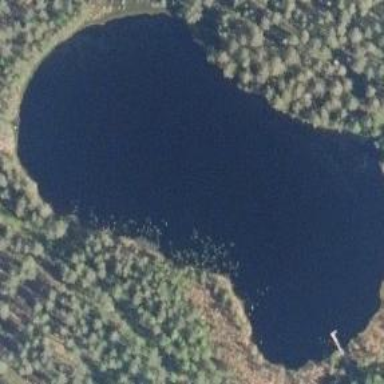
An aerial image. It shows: Serene pond surrounded by nature.